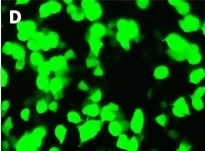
Detection of AQP4- IgG and AGO- IgG by IIF-CBA. 2- IgG in serum. 1:100 titer).
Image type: pathology (immunostaining)